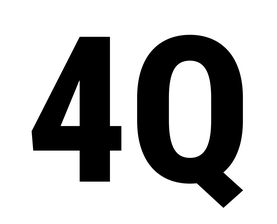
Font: Roboto_Condensed_ExtraBold